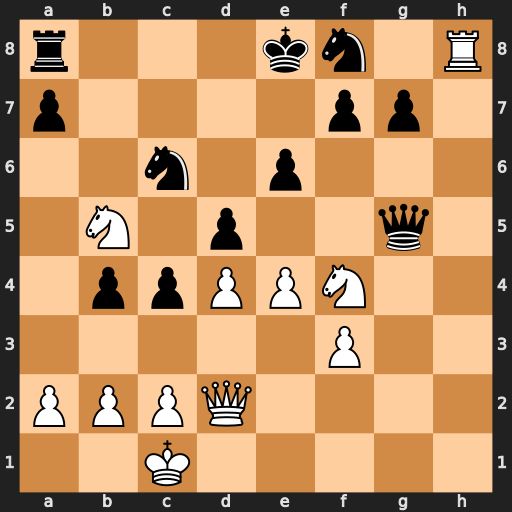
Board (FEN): r3kn1R/p4pp1/2n1p3/1N1p2q1/1ppPPN2/5P2/PPPQ4/2K5
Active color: w
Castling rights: q
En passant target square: -
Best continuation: Rxf8+ Kxf8 Nxe6+ fxe6 Qxg5